【题型】填空题　【知识点】向量　【难度】easy
如图，在正六边形 \(AB-CDEF\) 中，\(O\) 是其中心. 则:

\textcircled{1}\(\overrightarrow{AB} + \overrightarrow{CD} = \underline{\quad\quad\quad\quad}\);

\textcircled{2} \(\overrightarrow{AB} + \overrightarrow{AF} + \overrightarrow{BC} = \underline{\quad\quad\quad\quad}\);

\textcircled{3} \(\overrightarrow{OC} + \overrightarrow{OD} + \overrightarrow{EF} = \underline{\quad\quad\quad\quad}\).
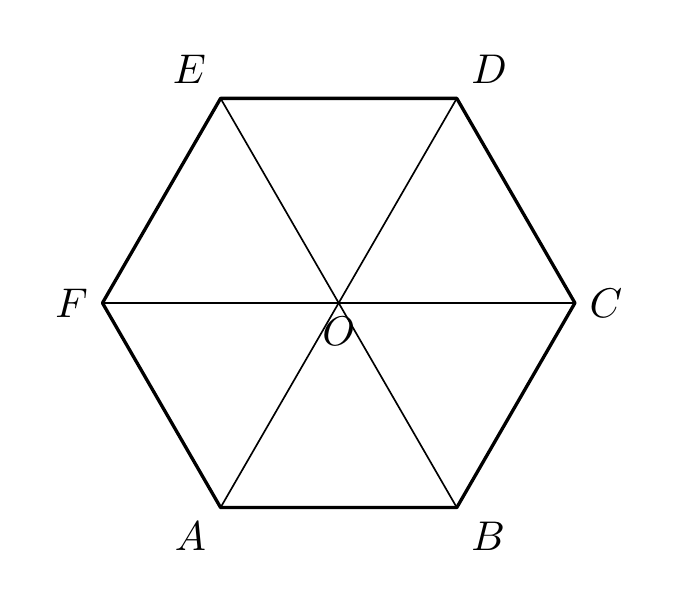
【解答】
【答案】\(\overrightarrow{AO}\); \(\overrightarrow{AD}\); \(\overrightarrow{OC}\)

【分析】根据几何图形的加法及运算律化简求值即可.

【解析】\textcircled{1} \(\overrightarrow{AB} + \overrightarrow{CD} = \overrightarrow{AB} + \overrightarrow{AF} = \overrightarrow{AO}\).

\textcircled{2} \(\overrightarrow{AB} + \overrightarrow{AF} + \overrightarrow{BC} = \overrightarrow{AO} + \overrightarrow{BC} = \overrightarrow{AO} + \overrightarrow{OD} = \overrightarrow{AD}\).

\textcircled{3} \(\overrightarrow{OC} + \overrightarrow{OD} + \overrightarrow{EF} = \overrightarrow{OC} + \overrightarrow{OD} + \overrightarrow{OA} = \overrightarrow{OC}\).

故答案为: \(\overrightarrow{AO}\); \(\overrightarrow{AD}\); \(\overrightarrow{OC}\).